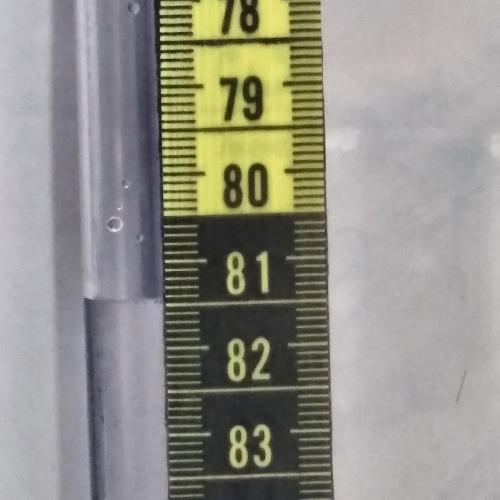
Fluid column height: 81.4 cm